Question: I want to have an activity with window that layering another window like Linkbubble

How to create that kind of window?
I already have the bubble created using windowmanager.
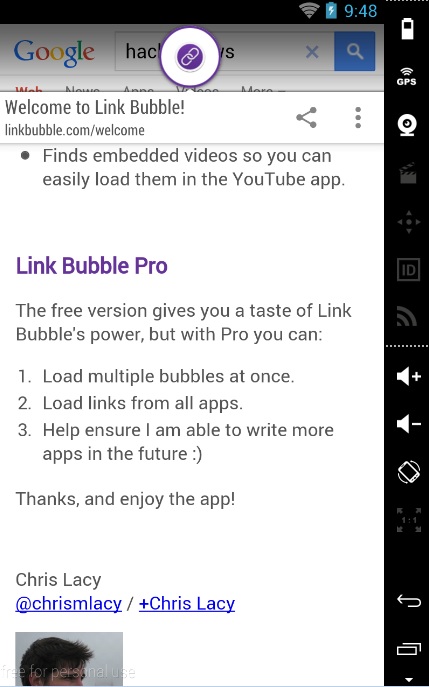
Answer: use frame layout or merge tag to host your layers.. each layer can be any layout. each child in framelayout comes on top of the previous.